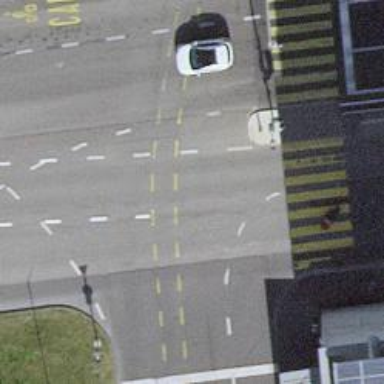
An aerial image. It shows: Road with traffic signals.